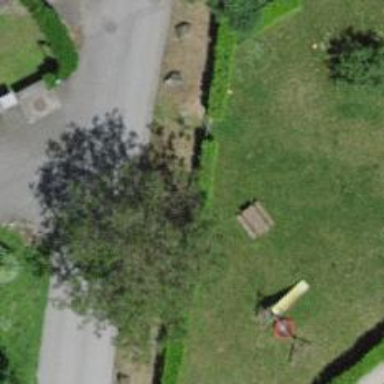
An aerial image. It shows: Picnic table located in leisure land area.